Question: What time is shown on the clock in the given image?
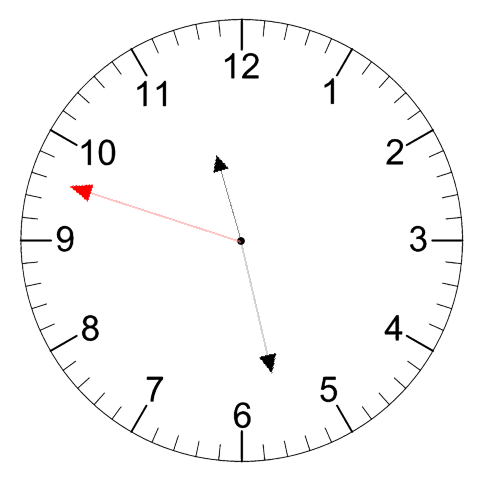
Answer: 11:27:48